Question: So, I've extended <URL> to include an Advanced Search feature tailored to the needs of my organization.
- - -

Version 1 works, albeit slowly. Basically, I had my hands in the inner workings of <URL> and do the searching and sorting in PHP before rendering the table contents.
Now writing Version 2, where I aim to focus on clever <URL> relation, I need that relation to be present in my query so that I may include comparisons.
'with' I've included all my relations 'with' my criteria in the model's 'search' function and I've tried CDbCriteria's 'together' set to true ...
'''
public function search() {
$criteria=new CDbCriteria;
$criteria->compare('id', $this->id);
$criteria->compare( ...
...
$criteria->with = array('relation0','relation1','relation3');
$criteria->together = true;
return new CActiveDataProvider(
get_class($this), array(
'criteria'=>$criteria,
'pagination' => array('pageSize' => 50)
));}
'''
Then I'll snatch the criteria from the <URL>, for example, looking for dates > <PHONE>. But I still get errors like this...
'''
CDbCommand failed to execute the SQL statement:
SQLSTATE[42S22]: Column not found: 1054 Unknown column 't.relation3' in 'where clause'.
The SQL statement executed was:
SELECT COUNT(DISTINCT 't'.'id') FROM 'table' 't'
LEFT OUTER JOIN 'relation_table' 'relation0' ON ('t'.'id'='relation0'.'id')
LEFT OUTER JOIN 'relation_table' 'relation1' ON ('t'.'id'='relation1'.'id')
WHERE ('t'.'relation3' > <PHONE>)
'''
Where 'relation0' and 'relation1' are 'BELONGS_TO' relations, but any 'STAT' relations, here depicted as 'relation3', are missing. Furthermore, why is the query a 'SELECT COUNT(DISTINCT 't'.'id')' ?
@DCoder Here's the specific relation I'm working with now. The main table is Call, which has a <URL> relation to CallSegments, which keeps the times. So the 'startTime' of the Call is the minimum start_time of all the related CallSegments. And 'startTime' is the hypothetical 'relation3' in my anonymized query error.
'''
'startTime' => array(self::STAT, 'CallSegments', 'call_id',
'select' => 'min('start_time')'),
'''
Other people have sent me to <URL>, but as you can see above, I am currently trying that to no avail.
Looks like the issue may have been reported: <URL> tickets.
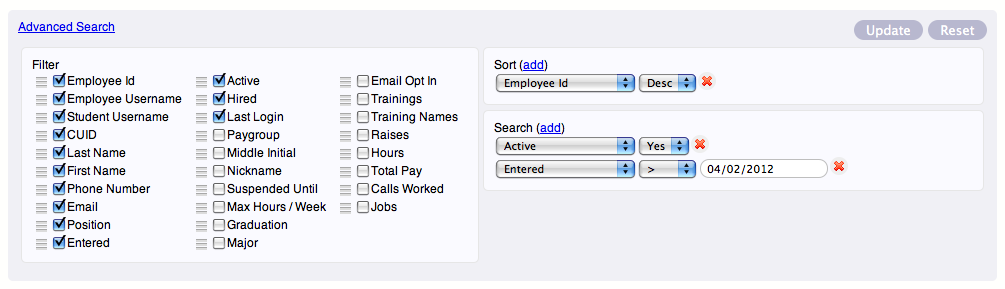
Answer: It is not a good idea to snatch the sql from a criteria and use it by yourself.
If you are using the "with" property then you could easily use comparisons like:
'''
$criteria->compare("'relation1'.'id'", $yourVarHere);
'''
Also Yii doesn't behave well with grouping.
My approach with STAT relations is using an subquery in the selects of Yii, followed by having:
'''
$criteria->select = array("'t'.*", "(SELECT COUNT(*) FROM 'relation3' WHERE 'id' = 't'.id_relation3) AS 'rel3'");
$criteria->having = "'rel3' > " . $yourValue;
'''
The above method creates a bug in the gridview pagination because the count is done on a different query. A workaround will be to drop the "with" property and write the joins by yourself in the "join" property like:
'''
$criteria->join = "LEFT OUTER JOIN 'relation_table' 'relation0' ON ('t'.'id'='relation0'.'id')
LEFT OUTER JOIN 'relation_table' 'relation1' ON ('t'.'id'='relation1'.'id')
LEFT OUTER JOIN 'relation_table' 'relation3' ON ('t'.'id'='relation3'.'id')";
'''